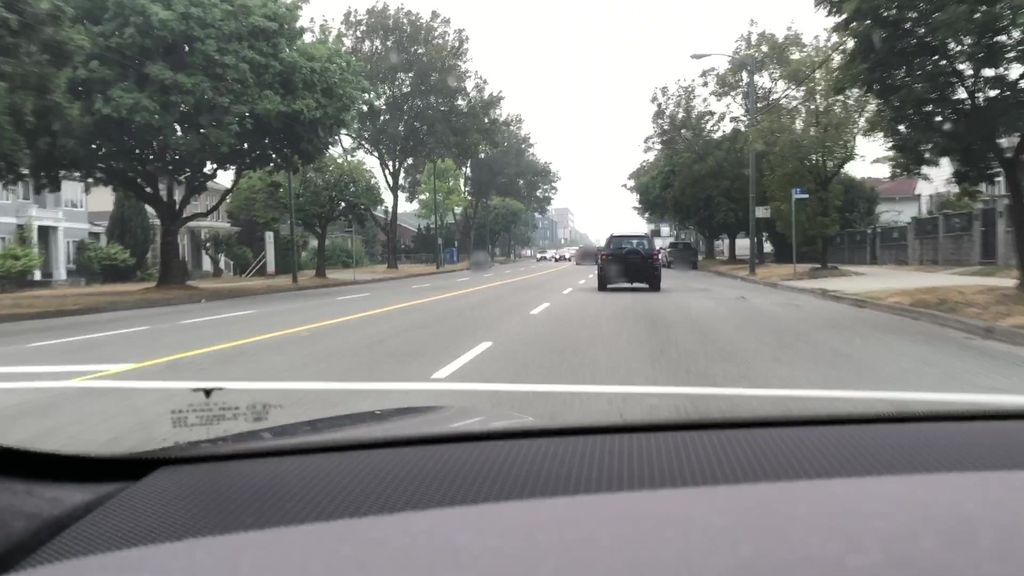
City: vancouver